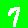
Digit: 7